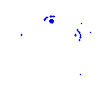
Particle: electron